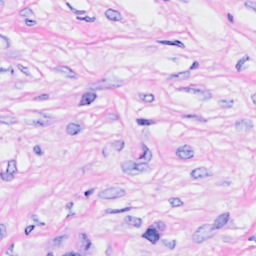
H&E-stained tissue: Breast